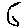
Label: moon